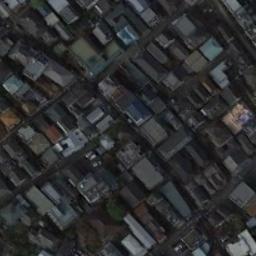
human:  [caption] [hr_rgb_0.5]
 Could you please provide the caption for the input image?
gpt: A dense residential area has lots of houses with different colors of roofs .

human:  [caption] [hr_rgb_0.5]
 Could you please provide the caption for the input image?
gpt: The dense residential is next to the road .

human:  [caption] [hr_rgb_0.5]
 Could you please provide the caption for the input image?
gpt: There is a straight road in the middle of the house .

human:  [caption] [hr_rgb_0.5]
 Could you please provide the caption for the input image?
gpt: Many roads and neatly arranged houses in densely populated areas .

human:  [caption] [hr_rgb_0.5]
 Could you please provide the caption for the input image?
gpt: There are buildings of different colors on a dense residential area .